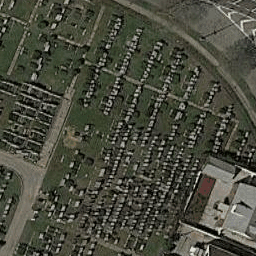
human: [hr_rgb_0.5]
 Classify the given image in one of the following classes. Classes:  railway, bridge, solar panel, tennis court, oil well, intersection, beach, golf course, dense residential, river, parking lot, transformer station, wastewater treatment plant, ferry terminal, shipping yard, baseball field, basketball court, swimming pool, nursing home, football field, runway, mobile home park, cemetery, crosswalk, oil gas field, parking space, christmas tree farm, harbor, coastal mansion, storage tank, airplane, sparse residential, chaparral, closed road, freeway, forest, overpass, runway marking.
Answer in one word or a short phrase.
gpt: cemetery